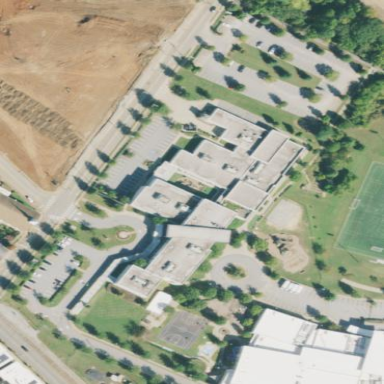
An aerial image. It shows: School.